Question: I have a table whose structure is as follows:

I want to only select the ID which contains following 2 Descriptions (Reported, Resolved) However, the reported must come before Resolved by date.
So in the above table example I should get ID when I run the query
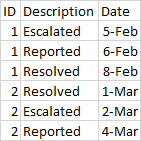
Answer: With conditional aggregation:
'''
select id
from tablename
group by id
having max(case when description ='Reported' then date end) < max(case when description = 'Resolved' then date end)
'''
The 'HAVING' clause will return 'TRUE' only if both descriptions exist for the same id and the inequality is satisfied.
If any of them is missing the result will be 'NULL' and the 'id' will be filtered out.